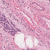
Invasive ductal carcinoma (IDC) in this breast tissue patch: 1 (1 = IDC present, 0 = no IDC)